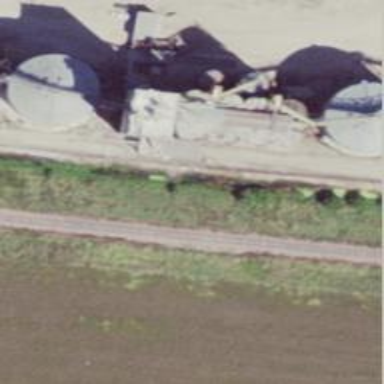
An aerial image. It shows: Silo.